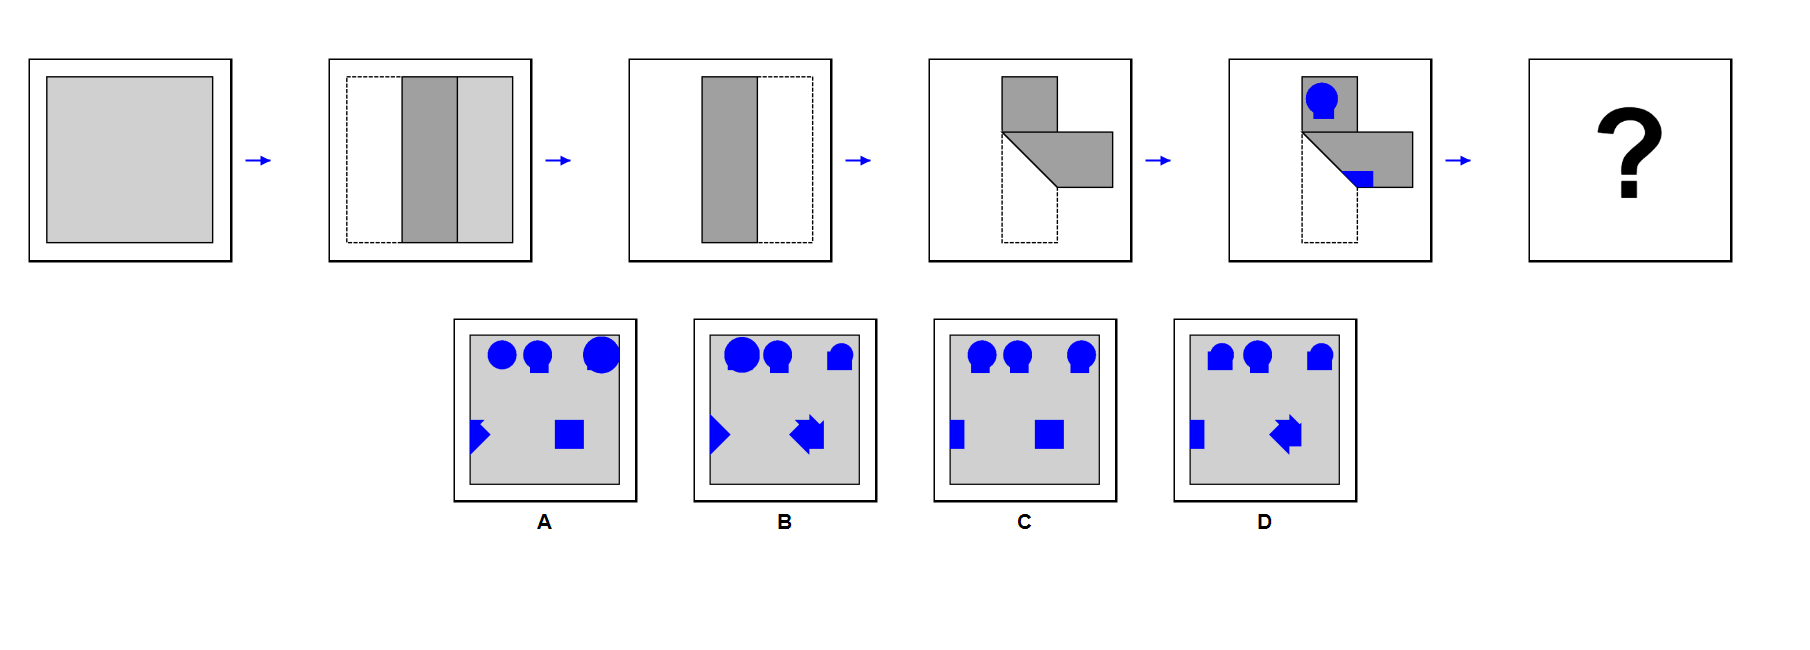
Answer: C